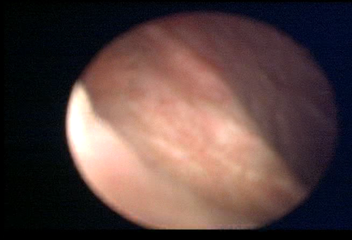
Modality: WLC
Class: Normal mucosa
Bladder cancer association: No